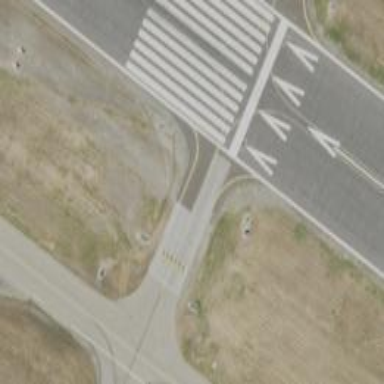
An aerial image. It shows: Image of taxiway at airport.